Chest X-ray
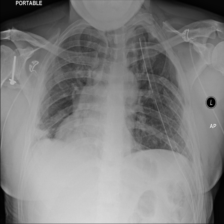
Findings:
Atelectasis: positive
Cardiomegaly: negative
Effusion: negative
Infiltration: negative
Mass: negative
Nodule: negative
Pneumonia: negative
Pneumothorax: negative
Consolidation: negative
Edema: negative
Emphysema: negative
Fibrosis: negative
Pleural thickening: negative
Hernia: negative